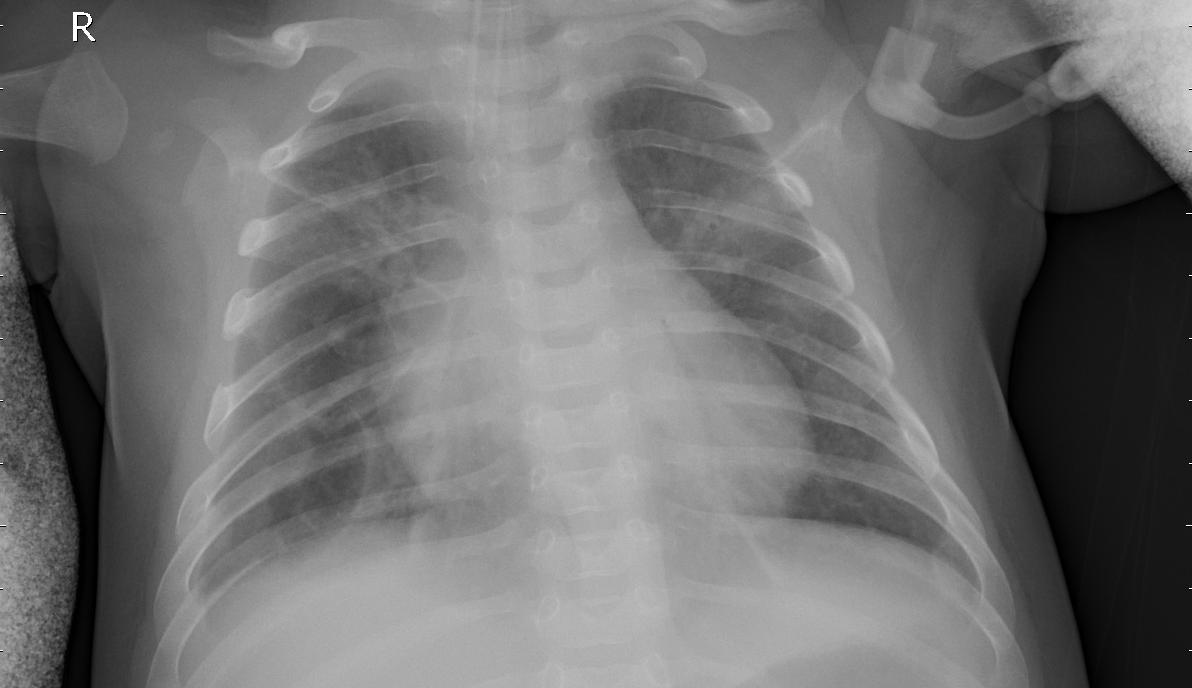
Diagnosis: PNEUMONIA